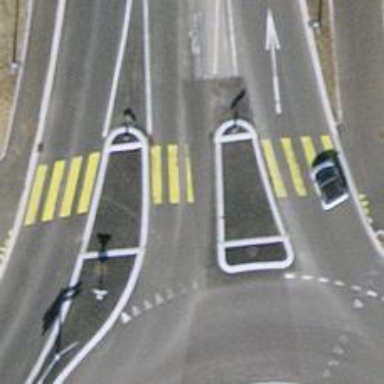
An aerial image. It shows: Cycleway with asphalt surface and crossing for both cyclists and pedestrians.